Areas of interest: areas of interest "Nanjing Undersea World Dolphin Pavilion"
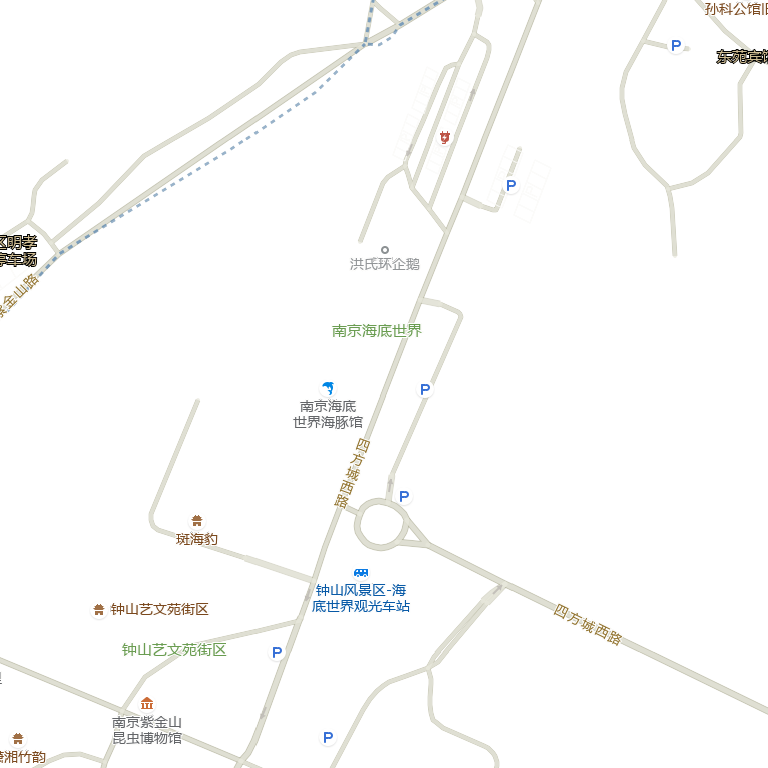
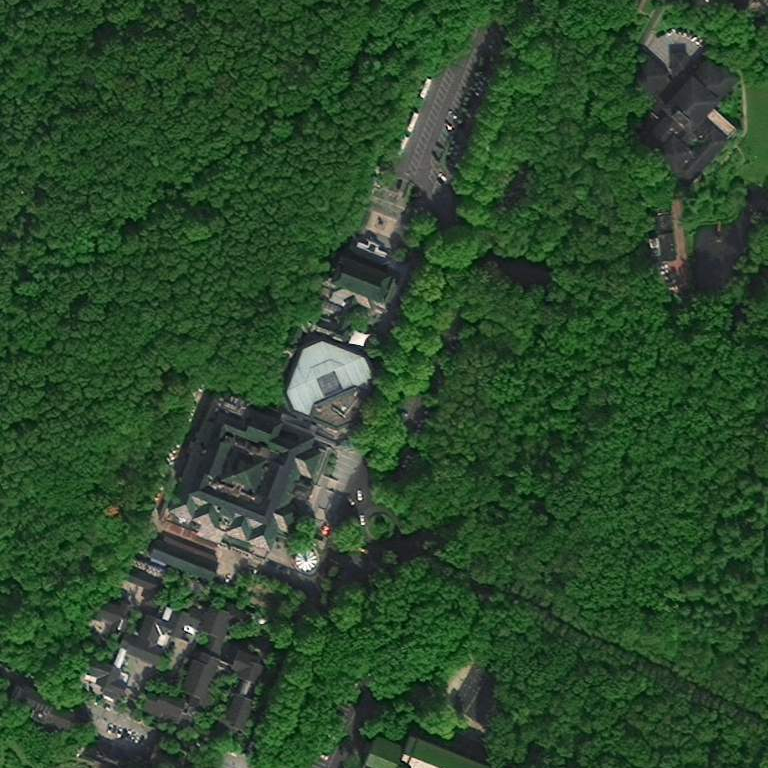